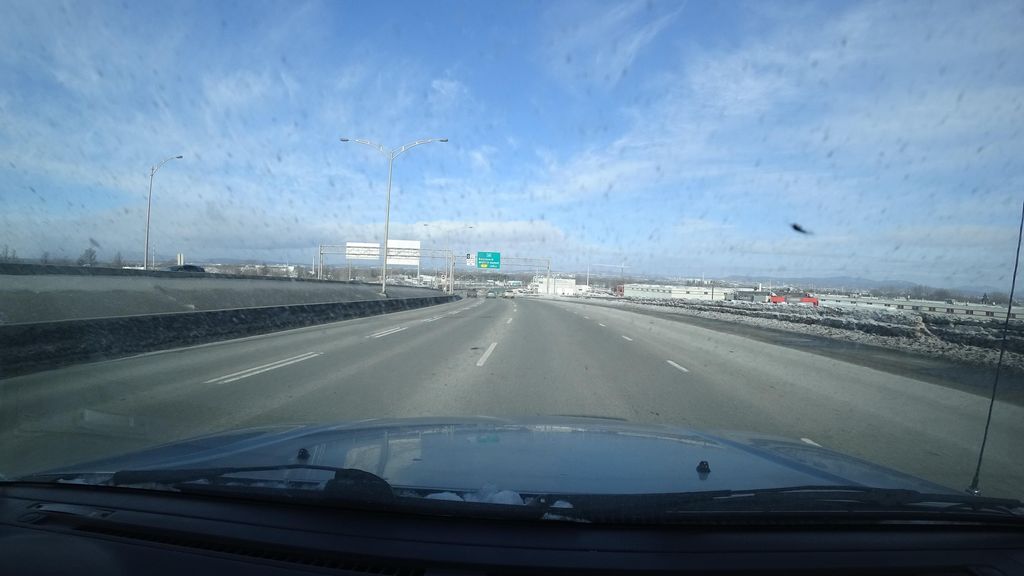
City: quebec_city